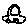
Label: car